Lunar surface albedo tile
Center latitude: 39.253
Center longitude: -29.36
Resolution (meters per pixel, mean): 121.63
Tile area (km^2): 14509.47
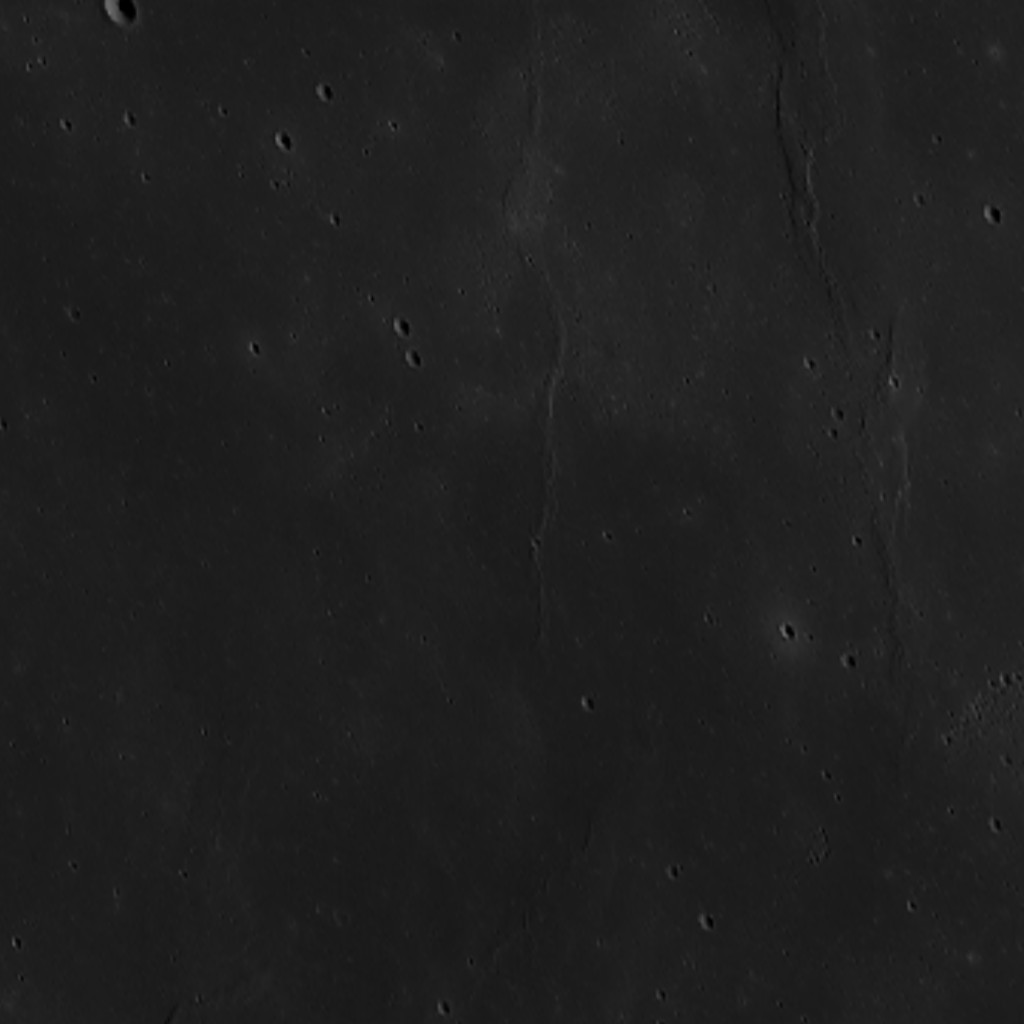